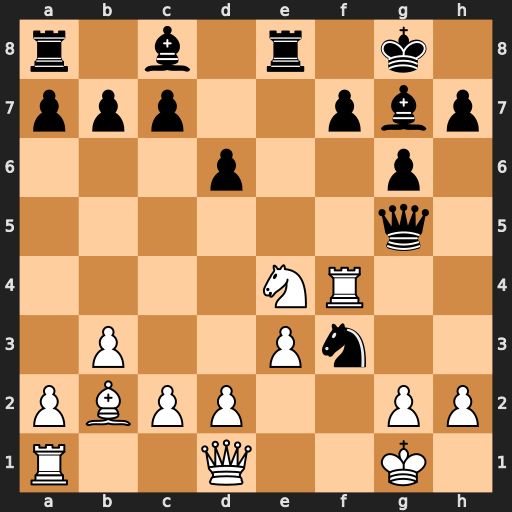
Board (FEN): r1b1r1k1/ppp2pbp/3p2p1/6q1/4NR2/1P2Pn2/PBPP2PP/R2Q2K1
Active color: w
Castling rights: -
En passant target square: -
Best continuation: Qxf3 Rxe4 Qxe4